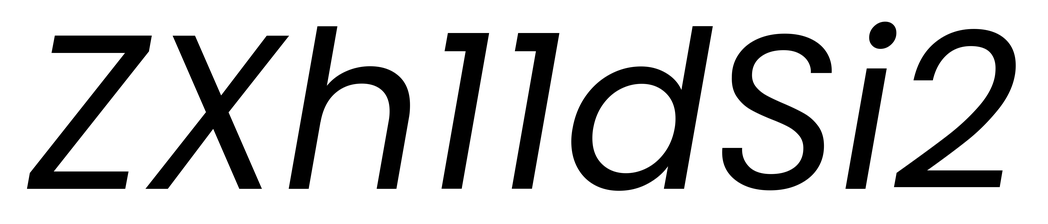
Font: Poppins-Italic